Question: I am trying to create a series of graphs that share x and y labels. I can get the graphs to each have a label (explained well <URL>, but this is not what I am looking for.
I want one label that covers the y axis of both graphs, and same for the x axis.
I've been looking at the matplotlib and pandas documentation and I was unable to find anything that addresses this issues when the using 'by' argument.
'''
import matplotlib.pyplot as plt
import pandas as pd
df = pd.DataFrame({'A': [1, 2, 1, 2, 3, 4, 3, 4],
'B': [1, 7, 2, 4, 1, 4, 8, 3],
'C': [1, 4, 8, 3, 1, 7, 3, 4],
'D': [1, 2, 6, 5, 8, 3, 1, 7]},
index=[0, 1, 2, 3, 5, 6, 7, 8])
histo = df.hist(by=df['A'], sharey=True, sharex=True)
plt.ylabel('ylabel') # I assume the label is created on the 4th graph and then deleted?
plt.xlabel('xlabel') # Creates a label on the 4th graph.
plt.tight_layout()
plt.show()
'''
The ouput looks like this.

Is there any way that I can create a Y Label that goes across the entire left side of the image (not each graph individually) and the same for the X Label.
As you can see, the x label only appears on the last graph created, and there is no y label.
Help?
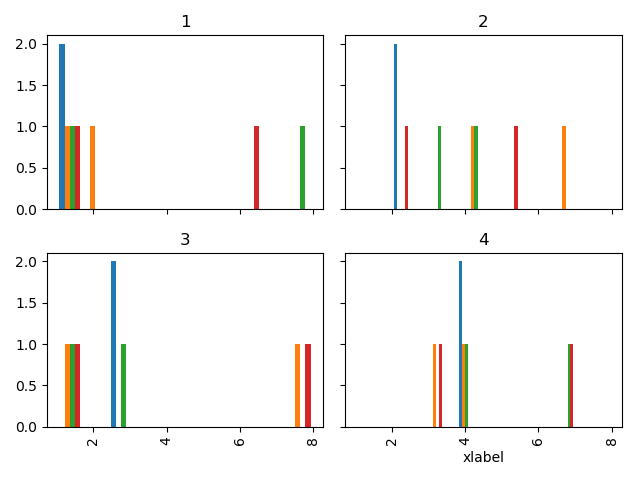
Answer: This is one way to do it indirectly using the x- and y-labels as texts. I am not aware of a direct way using 'plt.xlabel' or 'plt.ylabel'. When passing an axis object to 'df.hist', the 'sharex' and 'sharey' arguments have to be passed in 'plt.subplots()'. Here you can manually control/specify the position where you want to put the labels. For example, if you think the x-label is too close to the ticks, you can use '0.5, -0.02, 'X-label'' to shift it slightly below.
'''
import matplotlib.pyplot as plt
import pandas as pd
f, ax = plt.subplots(2, 2, figsize=(8, 6), sharex=True, sharey=True)
df = pd.DataFrame({'A': [1, 2, 1, 2, 3, 4, 3, 4],
'B': [1, 7, 2, 4, 1, 4, 8, 3],
'C': [1, 4, 8, 3, 1, 7, 3, 4],
'D': [1, 2, 6, 5, 8, 3, 1, 7]},
index=[0, 1, 2, 3, 5, 6, 7, 8])
histo = df.hist(by=df['A'], ax=ax)
f.text(0, 0.5, 'Y-label', ha='center', va='center', fontsize=20, rotation='vertical')
f.text(0.5, 0, 'X-label', ha='center', va='center', fontsize=20)
plt.tight_layout()
'''
<URL>